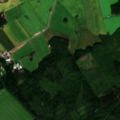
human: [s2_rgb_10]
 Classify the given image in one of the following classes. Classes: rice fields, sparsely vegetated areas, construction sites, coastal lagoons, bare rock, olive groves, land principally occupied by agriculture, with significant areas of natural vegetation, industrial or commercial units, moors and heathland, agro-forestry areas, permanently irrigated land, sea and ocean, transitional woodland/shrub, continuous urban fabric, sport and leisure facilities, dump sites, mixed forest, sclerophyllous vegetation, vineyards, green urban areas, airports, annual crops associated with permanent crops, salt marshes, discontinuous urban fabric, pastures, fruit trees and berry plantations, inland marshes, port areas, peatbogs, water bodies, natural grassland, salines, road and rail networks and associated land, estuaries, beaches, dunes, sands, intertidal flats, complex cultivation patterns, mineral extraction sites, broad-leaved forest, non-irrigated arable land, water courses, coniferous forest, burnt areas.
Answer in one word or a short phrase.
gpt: non-irrigated arable land, land principally occupied by agriculture, with significant areas of natural vegetation, coniferous forest, mixed forest